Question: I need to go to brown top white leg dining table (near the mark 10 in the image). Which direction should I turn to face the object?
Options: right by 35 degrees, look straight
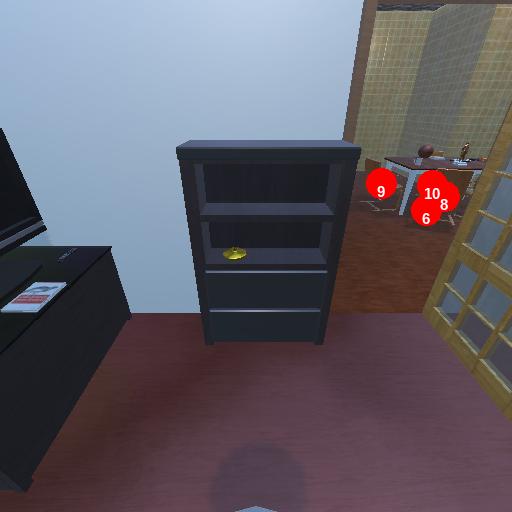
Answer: right by 35 degrees